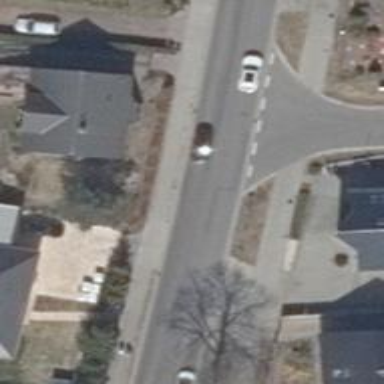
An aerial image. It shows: Sidewalk.